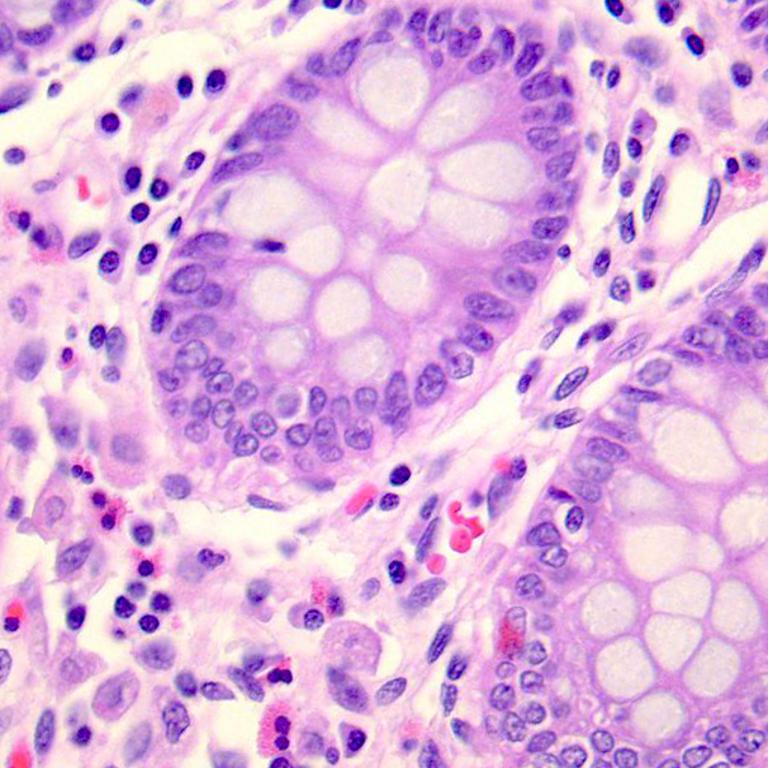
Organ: colon
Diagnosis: benign